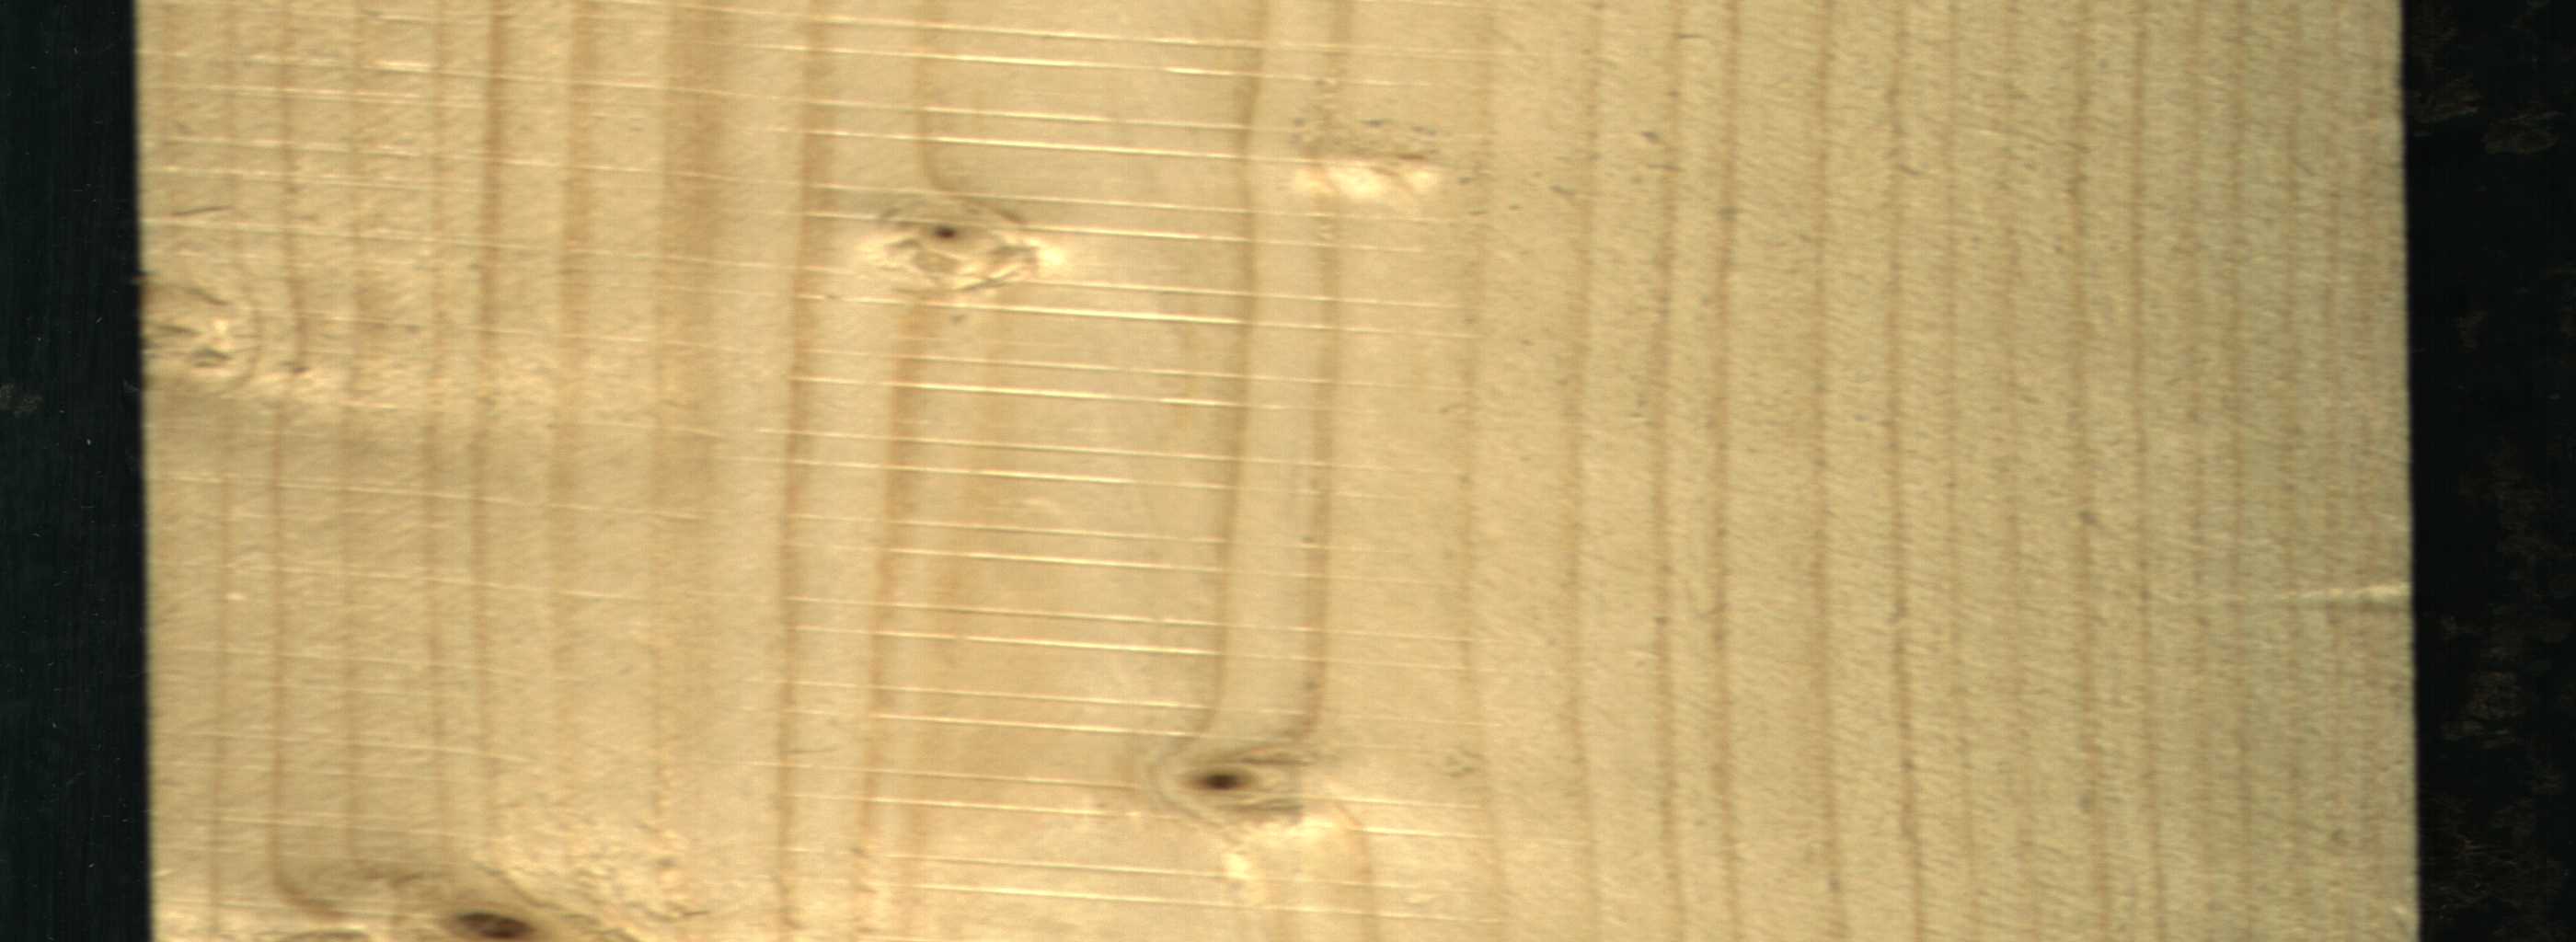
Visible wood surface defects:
Live_Knot
Live_Knot
Live_Knot